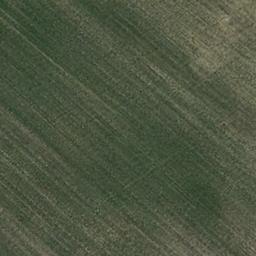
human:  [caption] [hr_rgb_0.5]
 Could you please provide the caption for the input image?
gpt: There are some thin lines in the meadow .

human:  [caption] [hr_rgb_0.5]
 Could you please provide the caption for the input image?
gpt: There are four yellow lines on the grass .

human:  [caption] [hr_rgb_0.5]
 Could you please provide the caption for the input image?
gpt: This meadow has sparse grasses and a striped texture .

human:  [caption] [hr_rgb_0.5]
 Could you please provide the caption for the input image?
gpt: The meadow is consist of green grass and dry grass .

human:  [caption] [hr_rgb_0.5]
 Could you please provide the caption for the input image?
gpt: A sparse meadow with many stripes .